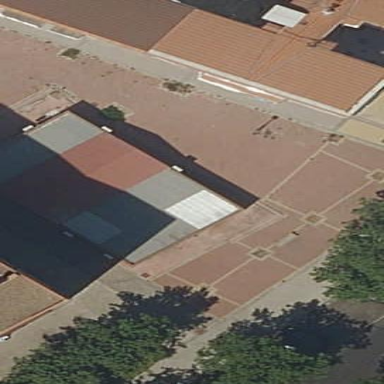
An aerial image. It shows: Civic building serving as community center.